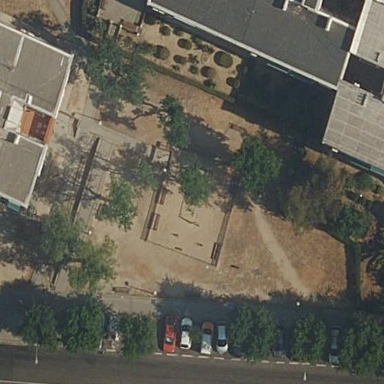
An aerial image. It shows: Playground area for leisure land.